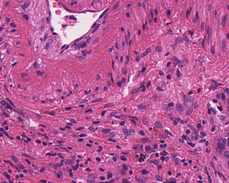
Tumor epithelial tissue: no
Tumor-associated stroma tissue: yes
Normal tissue: no